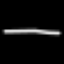
Label: line